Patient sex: M
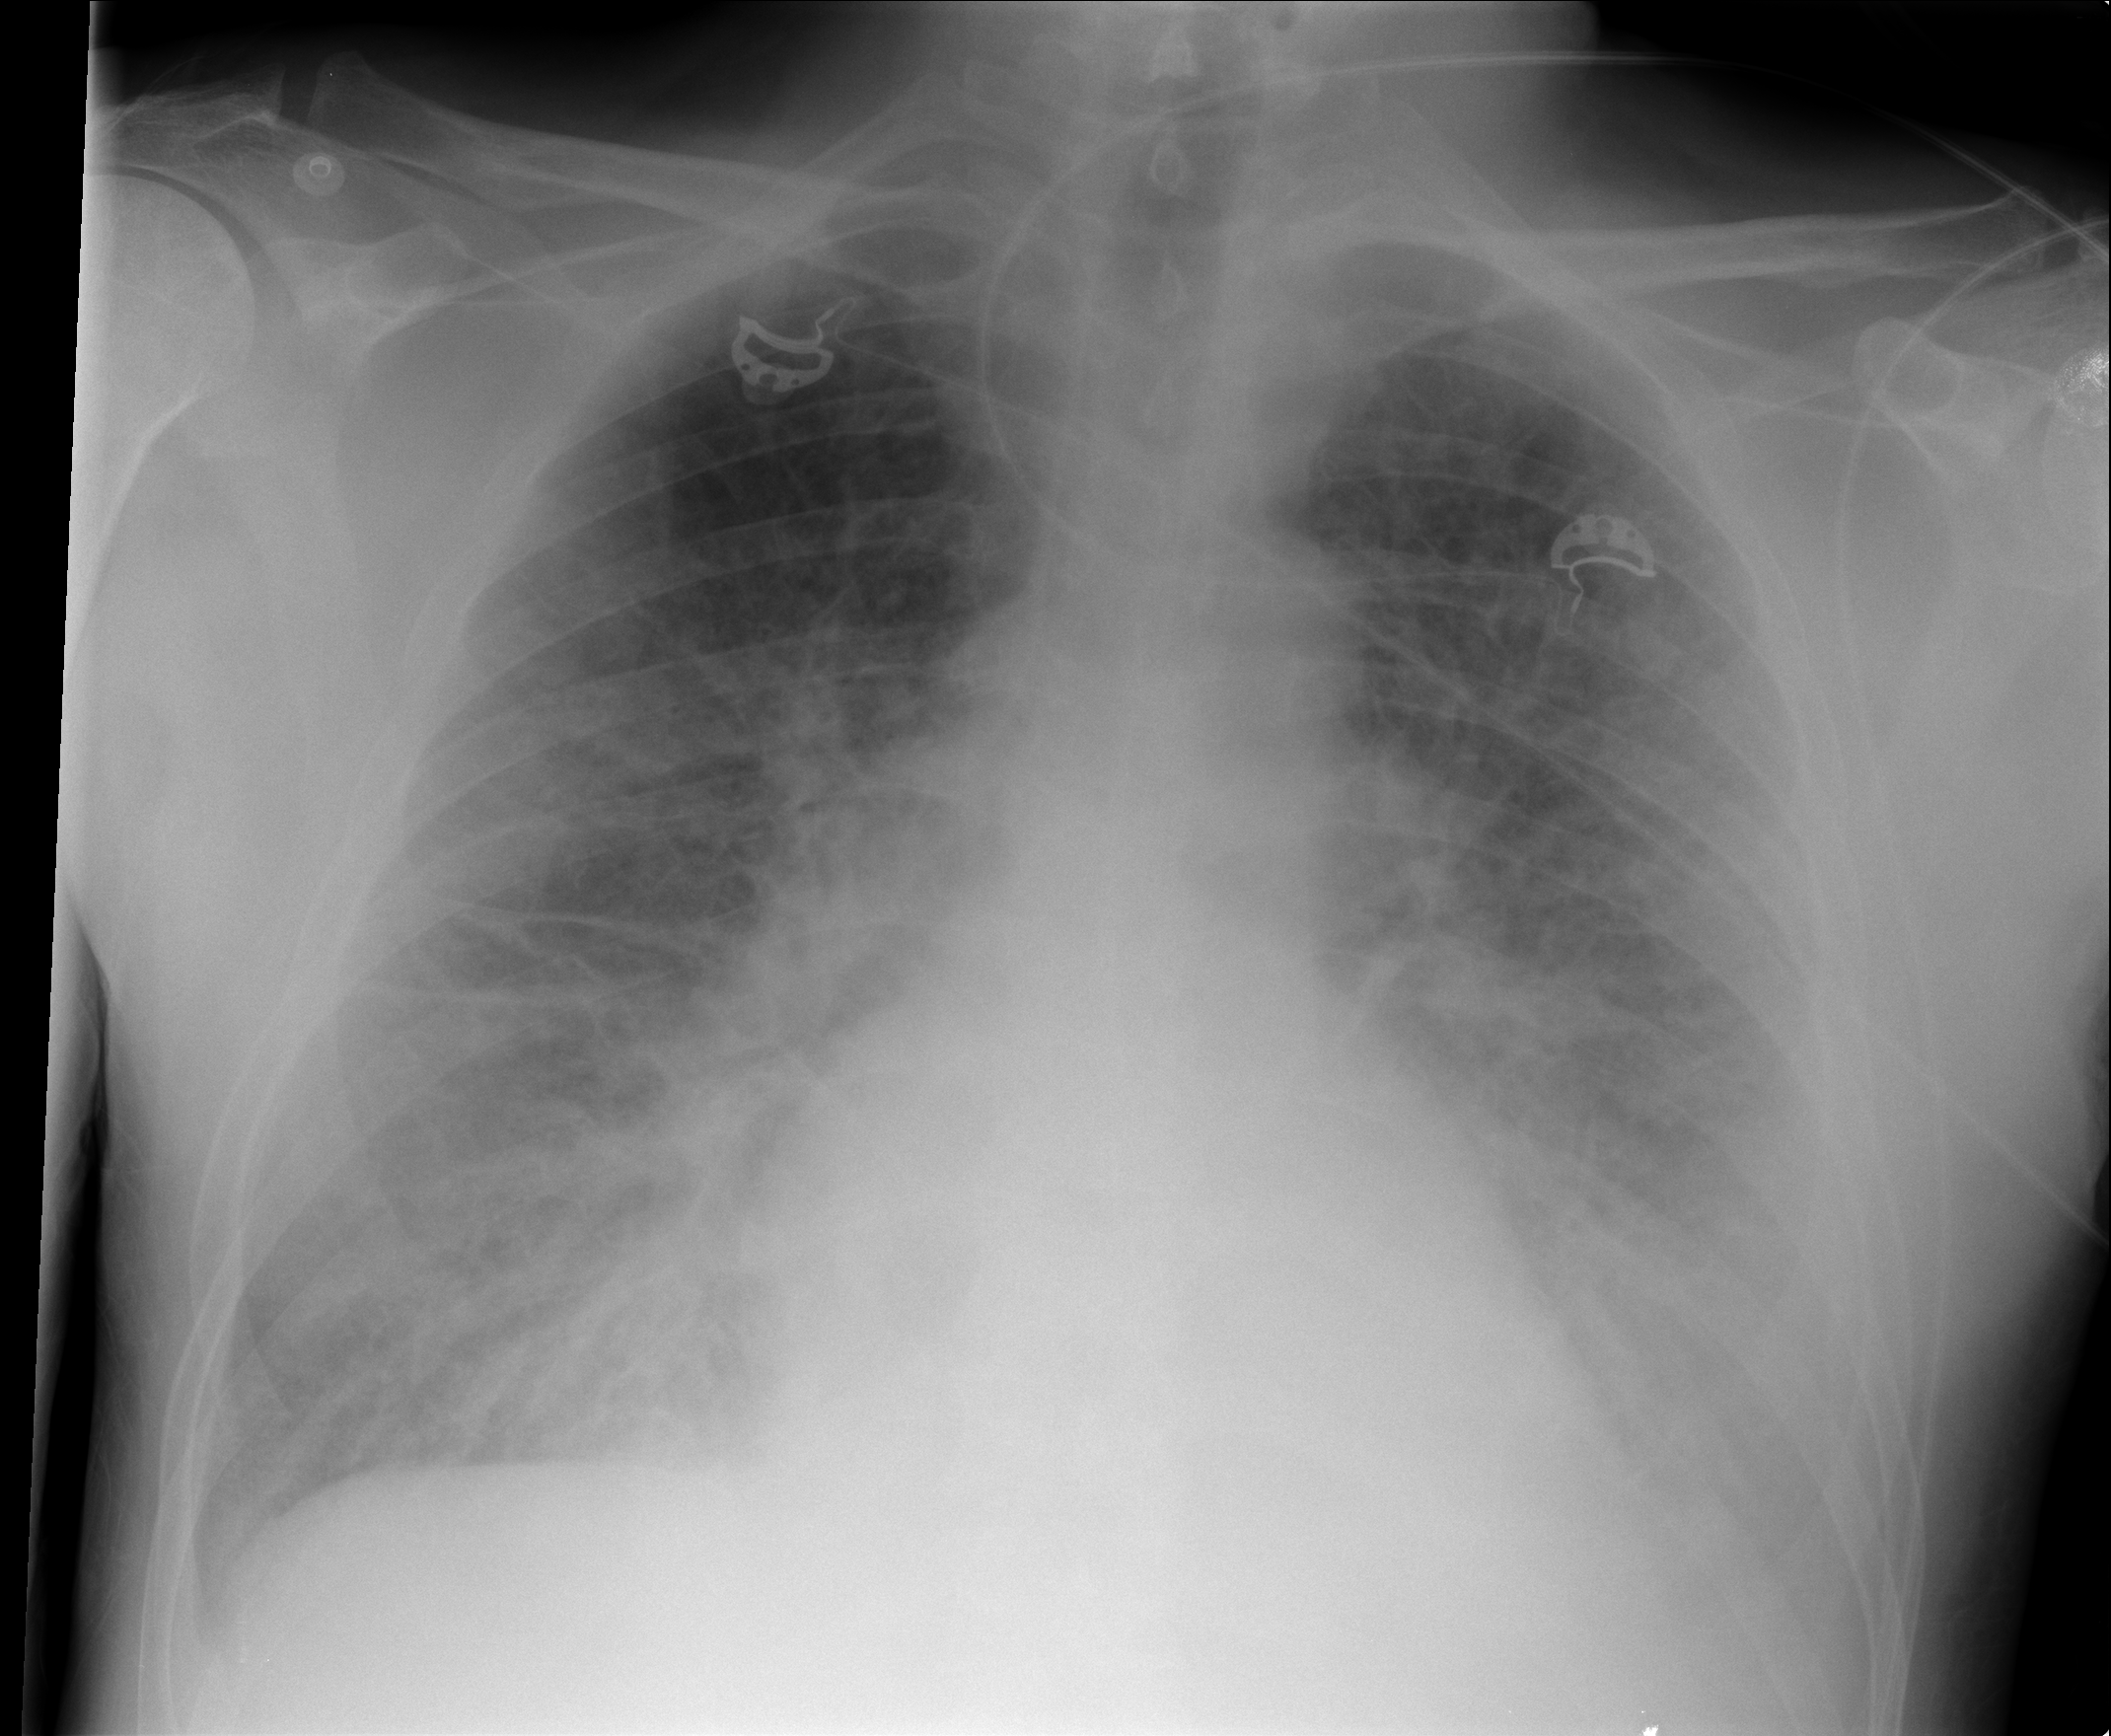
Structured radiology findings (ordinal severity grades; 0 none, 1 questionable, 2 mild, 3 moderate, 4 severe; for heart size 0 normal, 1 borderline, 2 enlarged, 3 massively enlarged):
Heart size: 2
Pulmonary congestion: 3
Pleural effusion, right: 2
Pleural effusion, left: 2
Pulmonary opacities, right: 2
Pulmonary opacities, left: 2
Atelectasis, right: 2
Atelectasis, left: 2